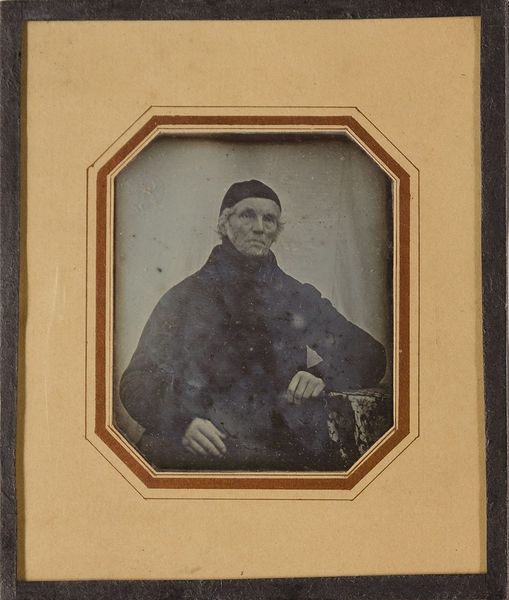
Titel: Herr Eckhorst
Standort: Hamburg
Institution: Museum für Kunst und Gewerbe Hamburg
Schlagwörter: kopf, mann, weiß, grau, nase, schwarz, arme, portrait, porträt, kopfbedeckung, foto, fotografie, photographie, photo, lichtbild, daguerreotypie, bildwerke, angewandte und bildende kunst, hessische systematik, porträtfotografie, porträtphotographie, hüftbild, mütze